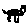
Label: cat